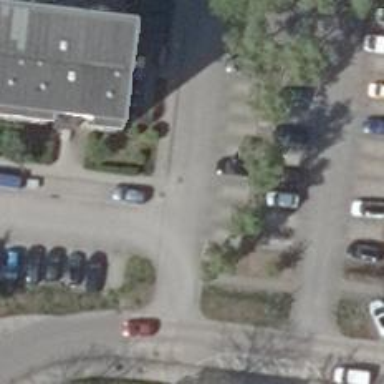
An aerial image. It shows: Parking aisle designated as service road.